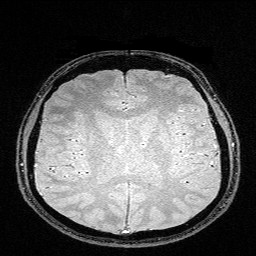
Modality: FLASH
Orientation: coronal
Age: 25
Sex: male